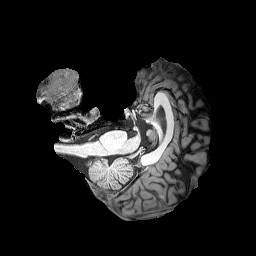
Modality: T1w
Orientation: axial
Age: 47
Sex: male
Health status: healthy